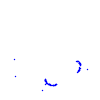
Particle: proton